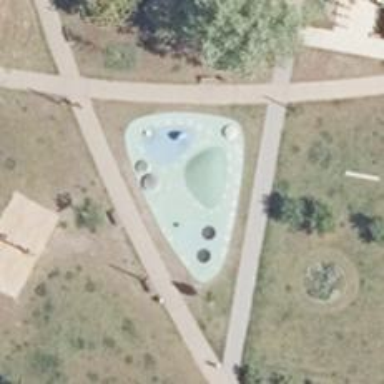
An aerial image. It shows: Playground area for leisure land.